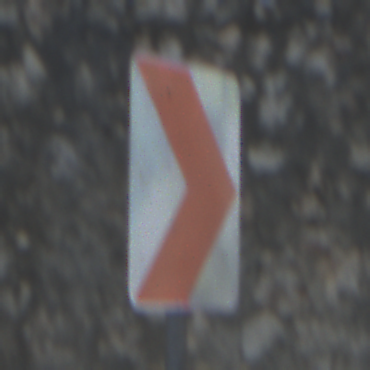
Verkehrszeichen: RichtungstafelnInKurvenKleinLinks
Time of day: MorningAfternoon
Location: Outdoor (Suburban)
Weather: PartlyCloudy
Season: NotSpecified
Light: Natural